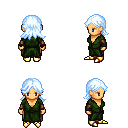
a pixel art fantasy rpg character, female body template, human, tanned skin, green robe, robe skirt, white cyan loose hair, leather bracers, gold boots, four views (front, back, left, right), 2x2 character sprite sheet, small pixel art, hard edges, no anti-aliasing